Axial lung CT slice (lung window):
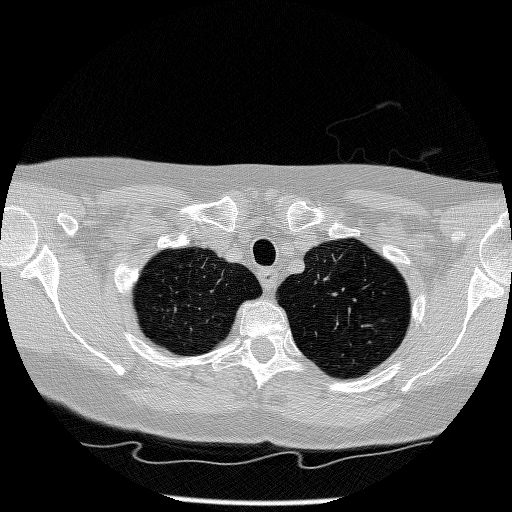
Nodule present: no